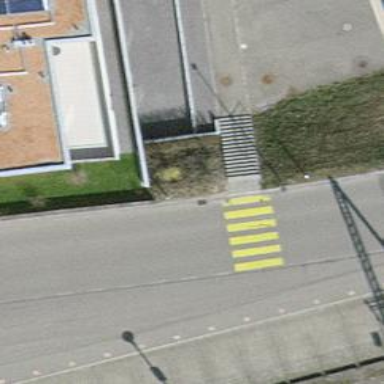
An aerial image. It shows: Set of steps on the road.